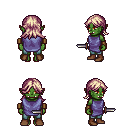
a pixel art fantasy rpg character, female body template, orc, green skin, chain tabard jacket, teal pants, white blonde loose hair, leather bracers, brown shoes, dagger, four views (front, back, left, right), 2x2 character sprite sheet, small pixel art, hard edges, no anti-aliasing